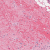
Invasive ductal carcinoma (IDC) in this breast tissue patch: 0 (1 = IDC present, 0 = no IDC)